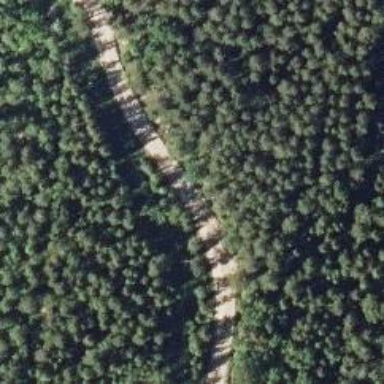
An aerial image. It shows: Path with excellent visibility for trail.